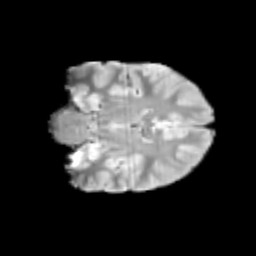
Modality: T2w
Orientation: coronal
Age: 11
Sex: male
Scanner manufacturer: siemens
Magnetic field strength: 3 T
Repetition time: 3.8 s
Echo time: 0.07 s